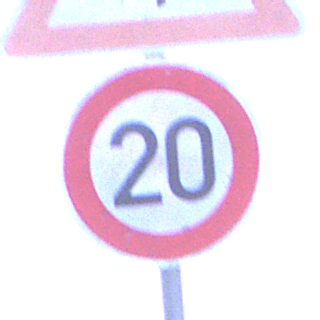
Verkehrszeichen: Geschwindigkeit20
Zusatzzeichen oben: FlugbetriebLinks
Umgebung: Outdoor, Urban
Tageszeit: SunriseSunset
Wetter: Overcast
Licht: Natural
Jahreszeit: NotSpecified
Kontrast: LowContrast